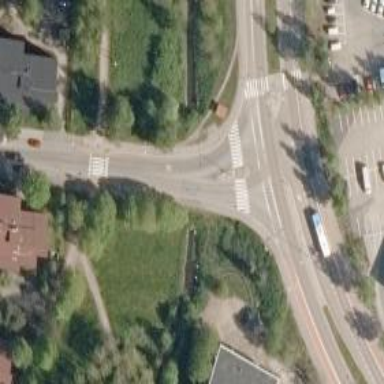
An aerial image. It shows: Road with "give way" sign.